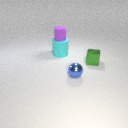
small green metal cube behind small blue metal sphere